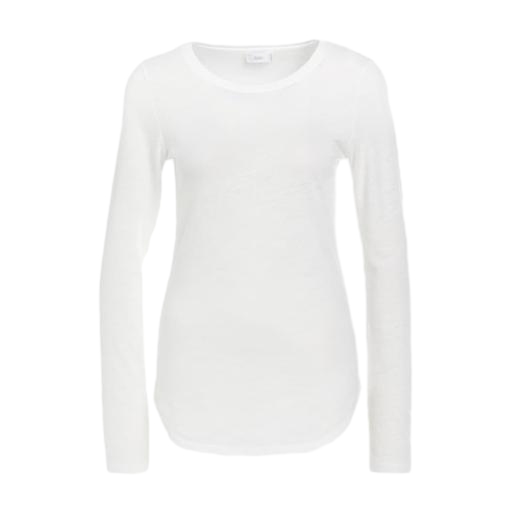
white long sleeve slub tee, white modern long sleeve crew tee, white women's classic long-sleeve t-shirt, white background